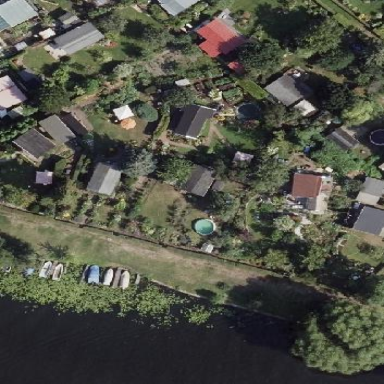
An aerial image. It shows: Fence surrounding allotment plots.